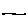
Label: line